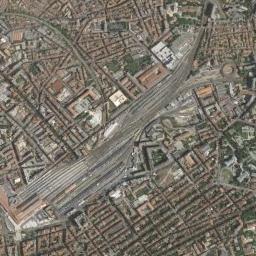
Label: railway_station